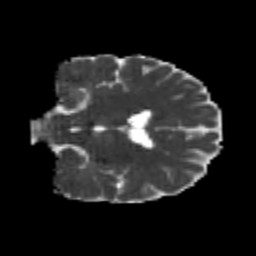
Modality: MD
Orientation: coronal
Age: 22
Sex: male
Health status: healthy
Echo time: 0.074 s